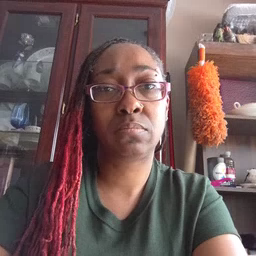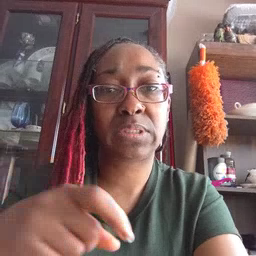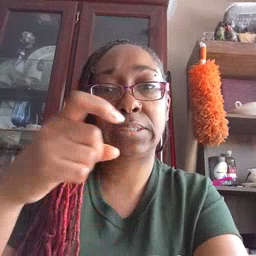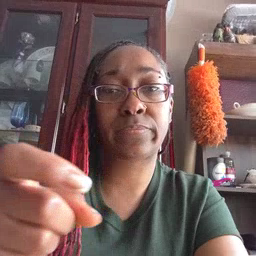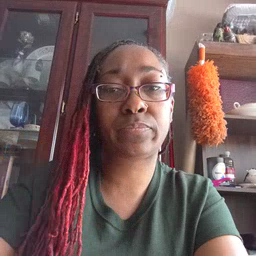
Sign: give